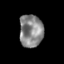
Tissue: skin
Cell type: Epithelial cells
Senescence score: 0.2844
Nuclear area (px): 756
Mean DAPI intensity: 134.079